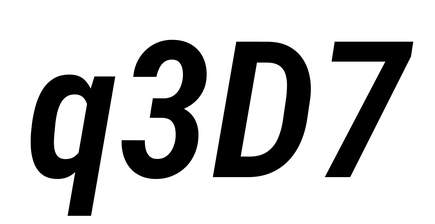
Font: Roboto-Italic_Condensed_SemiBold_Italic